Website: lowes
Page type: customer-info-address
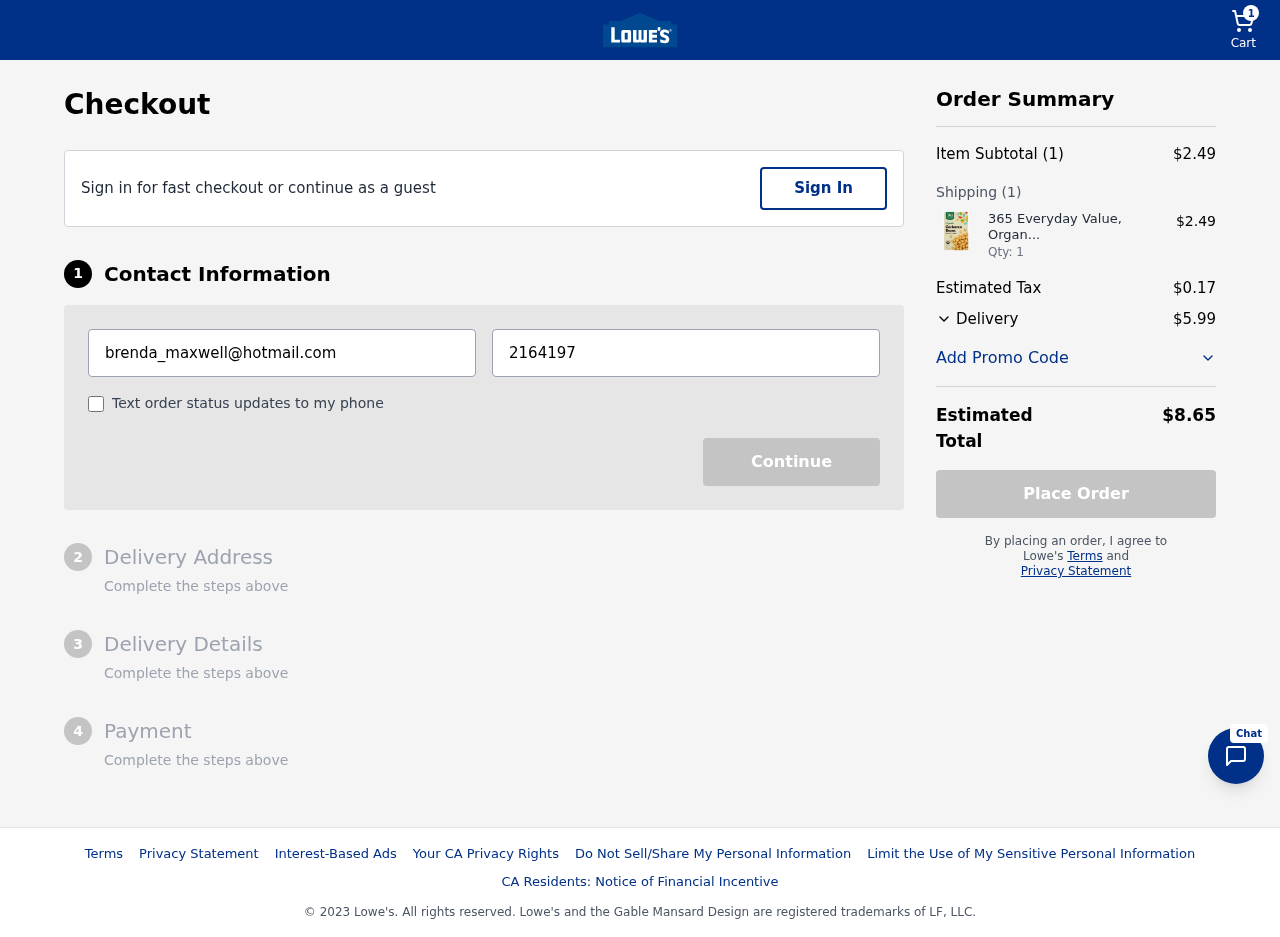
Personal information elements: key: PII_EMAIL
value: brenda_maxwell@hotmail.com
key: PII_PHONE
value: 2164197233
Product elements: key: PRODUCT1_NAME
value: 365 Everyday Value, Organic Garbanzo Beans, No Salt Added, 13.4 oz
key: PRODUCT1_PRICE
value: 2.49
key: PRODUCT1_QUANTITY
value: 1
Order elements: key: ORDER_NUM_ITEMS
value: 1
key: ORDER_SUBTOTAL
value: $2.49
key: ORDER_NUM_ITEMS2
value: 1
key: ORDER_TAX
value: $0.17
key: ORDER_SHIPPING_COST
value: $5.99
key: ORDER_TOTAL
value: $8.65